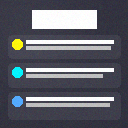
Screen state: on